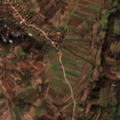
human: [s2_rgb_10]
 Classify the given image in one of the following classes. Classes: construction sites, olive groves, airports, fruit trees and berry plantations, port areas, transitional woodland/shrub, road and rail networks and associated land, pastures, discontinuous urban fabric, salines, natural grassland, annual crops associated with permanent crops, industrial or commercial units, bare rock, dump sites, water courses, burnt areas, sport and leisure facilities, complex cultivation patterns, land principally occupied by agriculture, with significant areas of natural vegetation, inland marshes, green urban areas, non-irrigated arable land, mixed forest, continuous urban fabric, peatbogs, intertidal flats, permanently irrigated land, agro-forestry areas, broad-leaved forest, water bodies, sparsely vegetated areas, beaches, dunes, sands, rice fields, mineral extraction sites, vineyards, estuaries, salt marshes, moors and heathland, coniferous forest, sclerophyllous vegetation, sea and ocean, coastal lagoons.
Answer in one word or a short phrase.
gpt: discontinuous urban fabric, complex cultivation patterns, land principally occupied by agriculture, with significant areas of natural vegetation, broad-leaved forest, transitional woodland/shrub